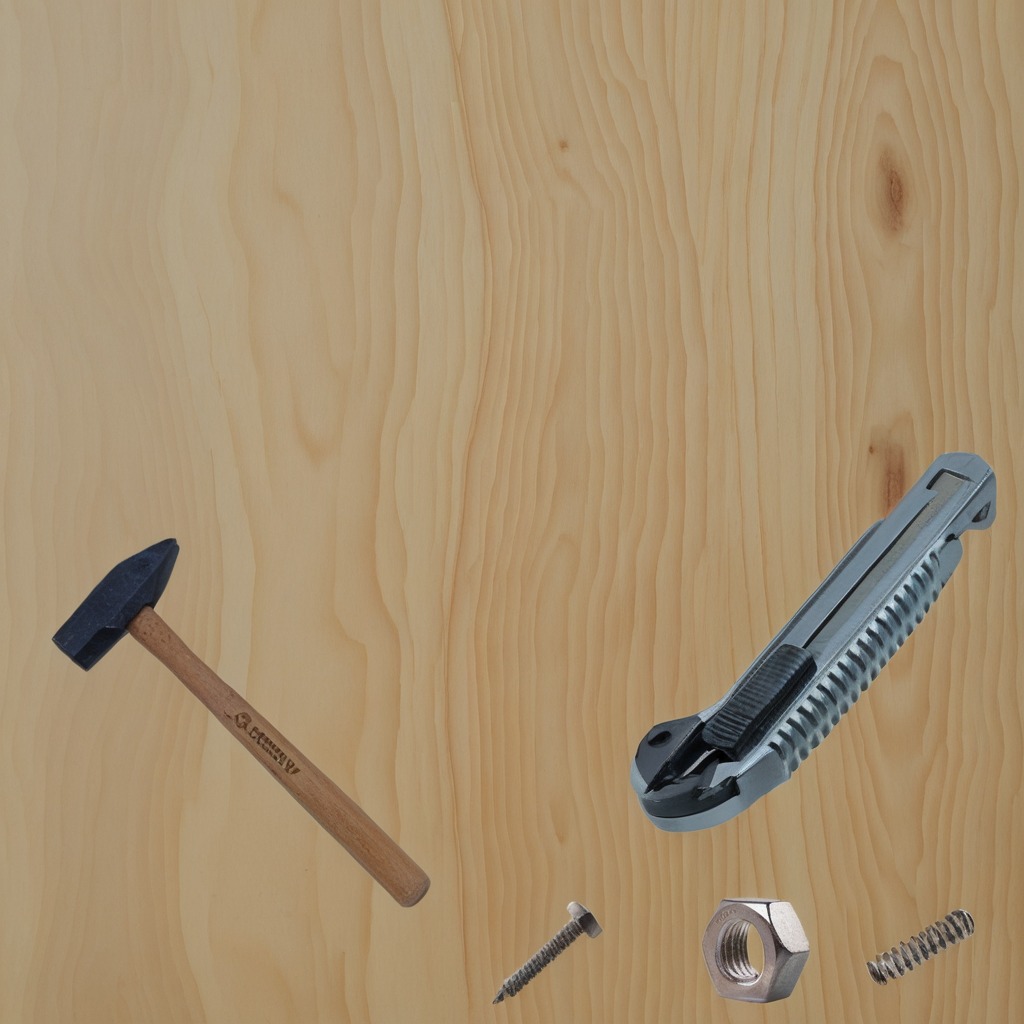
A hammer and a coiled metal spring are lying on the plywood surface in a paint workshop.